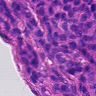
Metastatic tissue present: yes